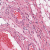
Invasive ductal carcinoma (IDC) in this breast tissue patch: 0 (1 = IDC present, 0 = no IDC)